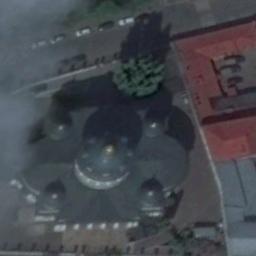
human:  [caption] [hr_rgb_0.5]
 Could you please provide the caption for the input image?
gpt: The church with four towers of different sizes is built in the open area .

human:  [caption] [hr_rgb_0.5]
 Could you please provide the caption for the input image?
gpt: A dark green church with five domed roofs, Surrounded by buildings and roads .

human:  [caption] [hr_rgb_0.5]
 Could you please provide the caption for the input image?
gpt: This is a church with four round roofs .

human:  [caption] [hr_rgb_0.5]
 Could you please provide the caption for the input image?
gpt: There is a church with black circular roof .

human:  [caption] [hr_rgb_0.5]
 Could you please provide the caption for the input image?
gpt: A church beside a tree and a red building .